Field crop: maize
Growth stage: 2
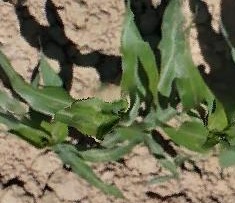
Species: maize